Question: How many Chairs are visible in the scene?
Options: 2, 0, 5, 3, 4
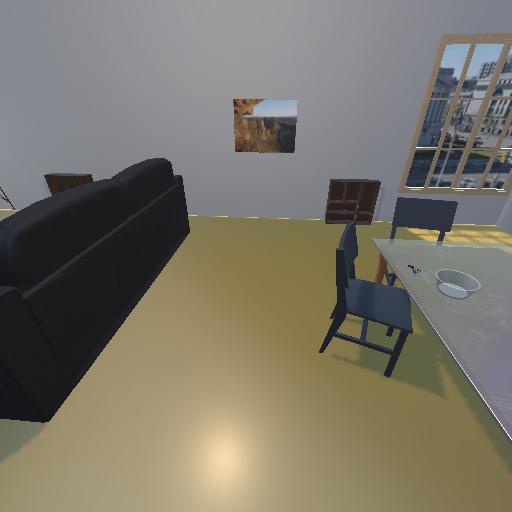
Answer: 2